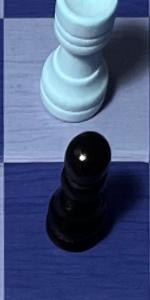
Label: Pawn_Black